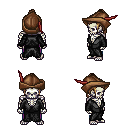
a pixel art fantasy rpg character, male body template, skeleton, gray robe, magenta pants, blonde long topknot hairstyle, leather cap, four views (front, back, left, right), 2x2 character sprite sheet, small pixel art, hard edges, no anti-aliasing